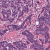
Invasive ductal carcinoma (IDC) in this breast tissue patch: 1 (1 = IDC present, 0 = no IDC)